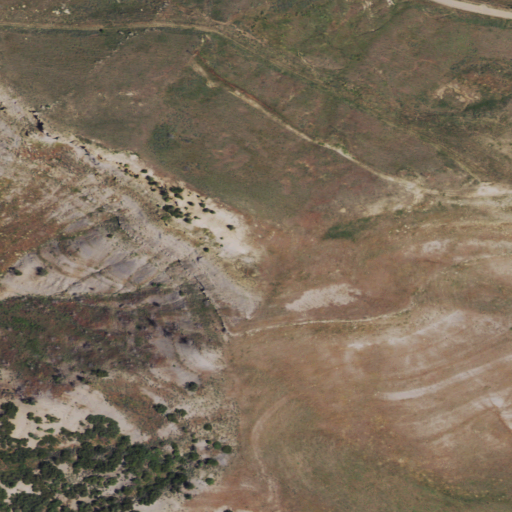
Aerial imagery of mountain in Wyoming named Black Mountain containing shrub, grassland, and evergreen forest